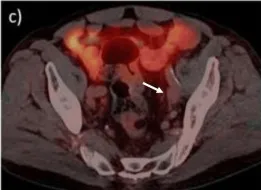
Post-therapy gallium-68-prostate-specific membrane antigen positron emission tomography/computed tomography (68Ga-PSMA-PET/CT). (b) Non-contrast CT.
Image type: radiology (pet)